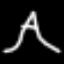
Label: The Eiffel Tower